Question:
How do I make the output in w way so every column would be aligned?
My current formatting is:
'''
printf("Posting #%d, Timestamp: %d, Light: %d, Temperature: %d, Humidity: %d
", i, valArr[i][j], valArr[i][j+1], valArr[i][j+2], valArr[i][j+3]);
'''
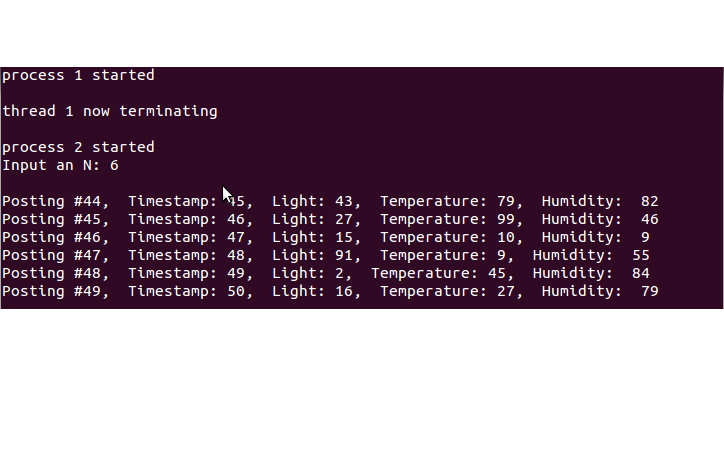
Answer: Use '%2d' in your 'printf' instead of '%d'.